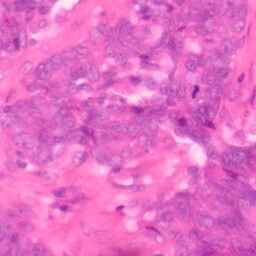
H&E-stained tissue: Colon